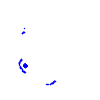
Particle: pion